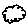
Label: cloud